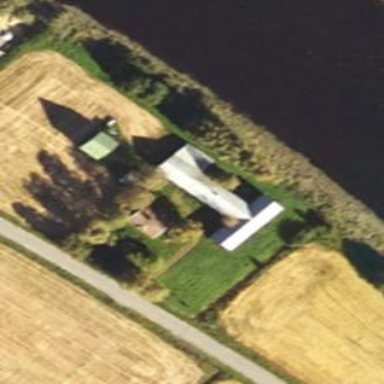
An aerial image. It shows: Farm auxiliary building.